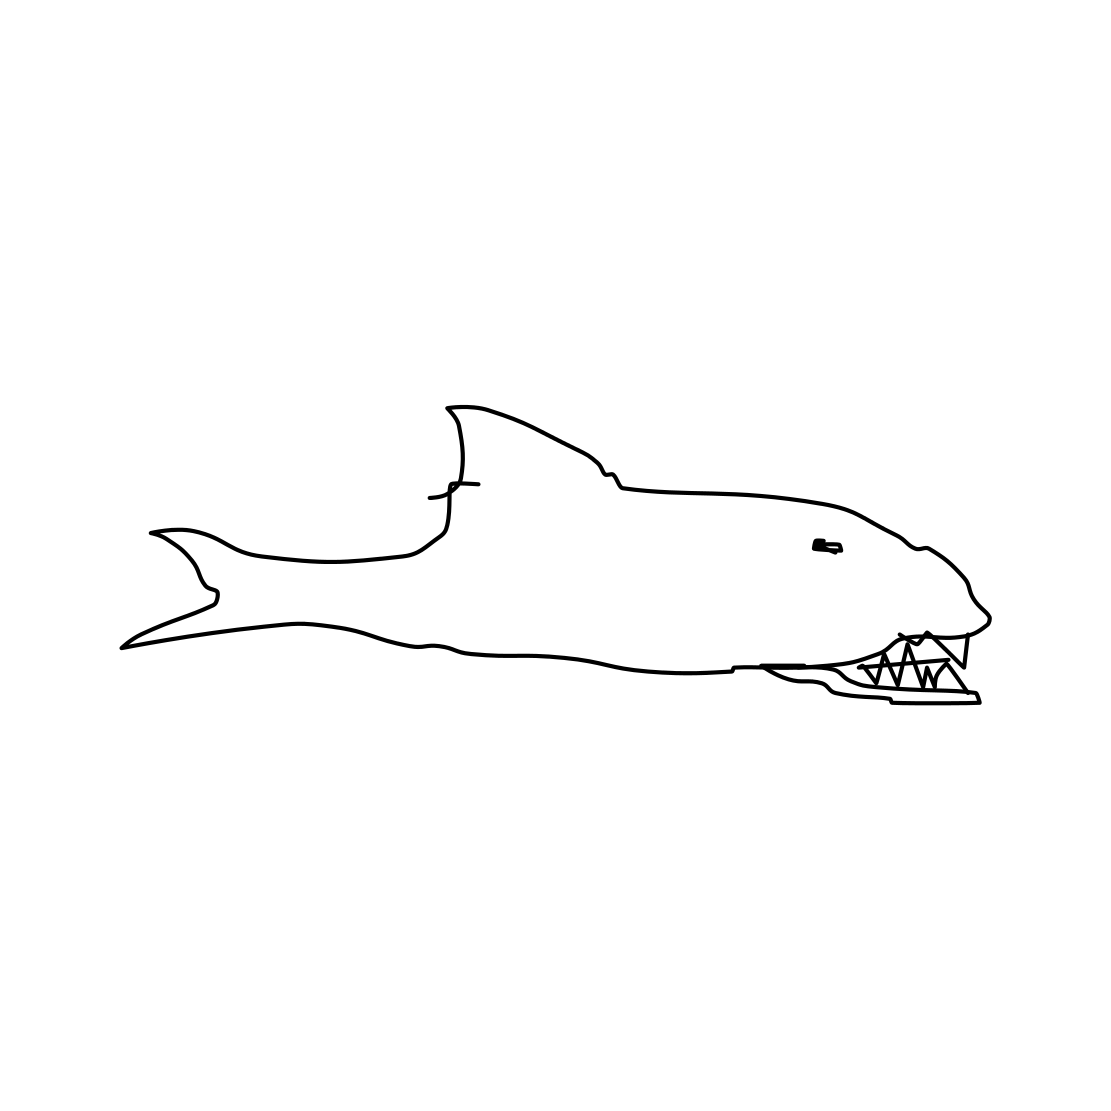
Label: shark